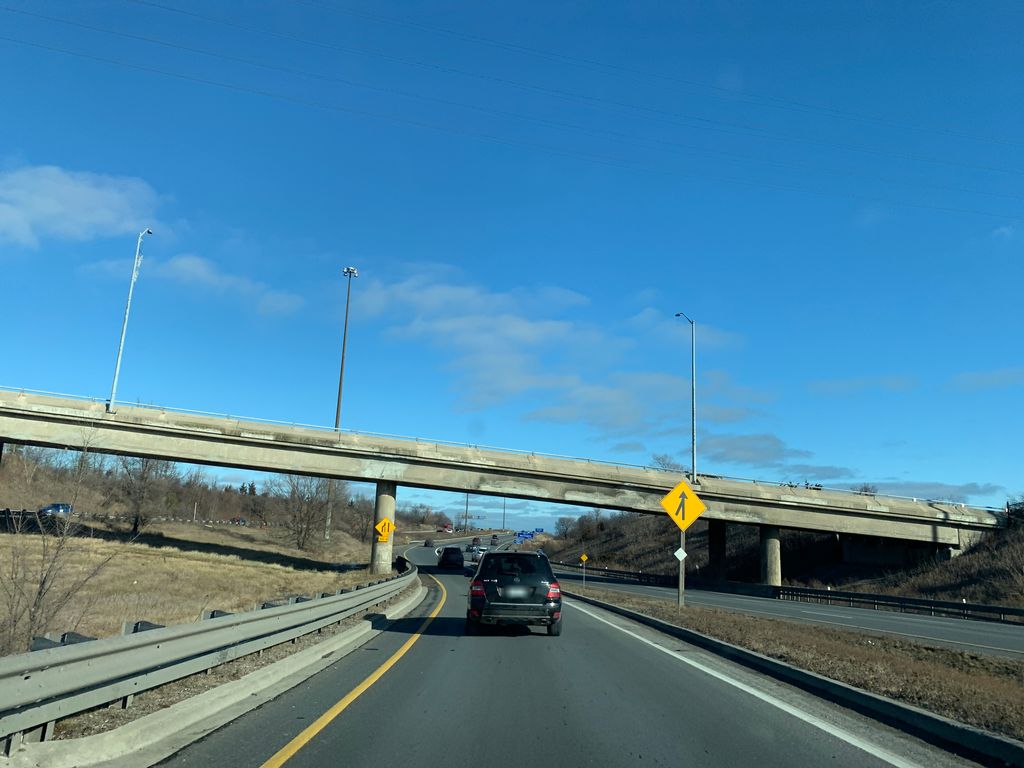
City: hamilton